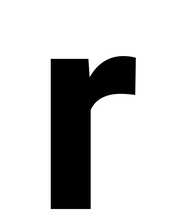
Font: Roboto_Bold